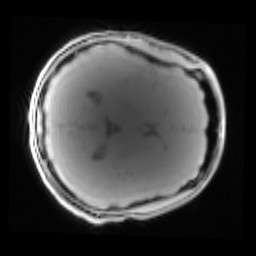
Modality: PDw
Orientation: axial
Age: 17
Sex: male
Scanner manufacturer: siemens
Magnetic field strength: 3 T
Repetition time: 0.25 s
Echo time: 0.00103 s